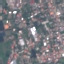
Label: Residential